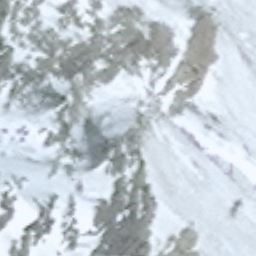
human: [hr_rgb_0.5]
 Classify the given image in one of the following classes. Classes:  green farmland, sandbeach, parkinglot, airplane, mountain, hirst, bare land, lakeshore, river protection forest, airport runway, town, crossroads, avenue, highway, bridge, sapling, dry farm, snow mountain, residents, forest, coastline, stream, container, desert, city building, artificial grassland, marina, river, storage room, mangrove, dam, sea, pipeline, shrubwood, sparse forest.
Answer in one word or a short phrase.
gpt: snow mountain